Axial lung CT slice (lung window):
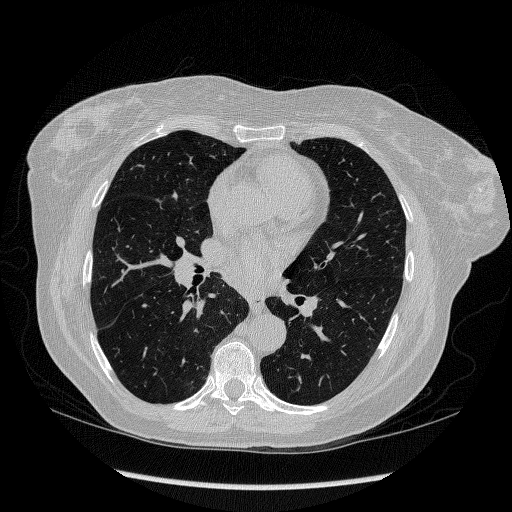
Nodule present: no